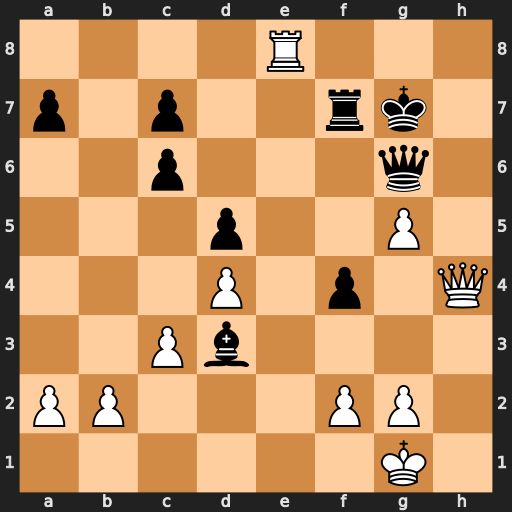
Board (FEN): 4R3/p1p2rk1/2p3q1/3p2P1/3P1p1Q/2Pb4/PP3PP1/6K1
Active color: w
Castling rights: -
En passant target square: -
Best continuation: Qh8#